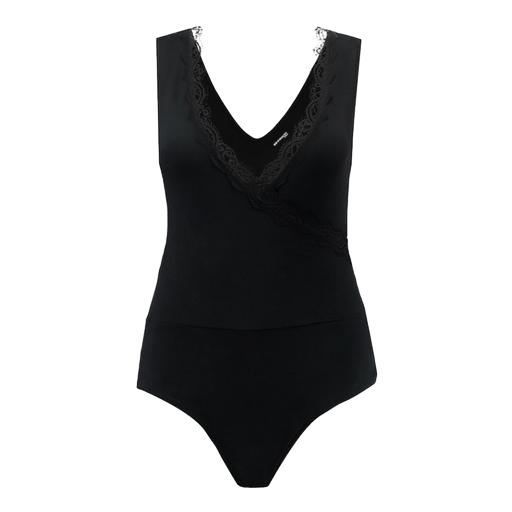
black plunge bodysuit, black curve cami rib lace, black mira cape-effect bodysuit, white background